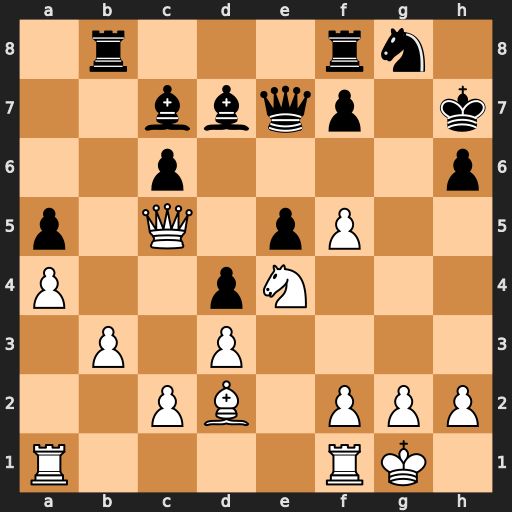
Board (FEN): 1r3rn1/2bbqp1k/2p4p/p1Q1pP2/P2pN3/1P1P4/2PB1PPP/R4RK1
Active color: w
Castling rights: -
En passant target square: -
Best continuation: Qxe7 Nxe7 Nf6+ Kg7 Nxd7